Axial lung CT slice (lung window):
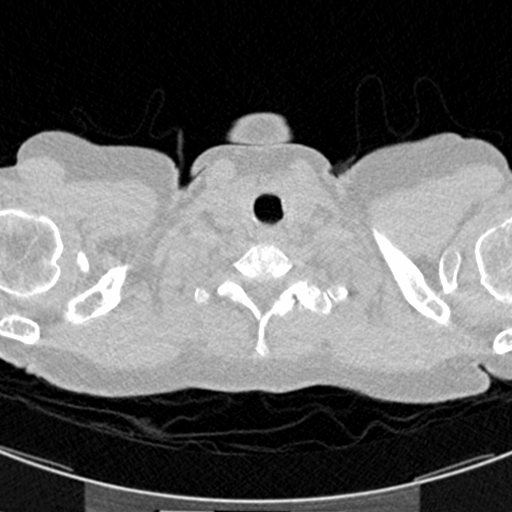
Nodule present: no